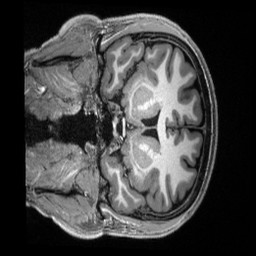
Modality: T1w
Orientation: coronal
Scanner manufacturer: siemens
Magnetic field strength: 3 T
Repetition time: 2.5 s
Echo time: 0.00231 s